Question:
Hi all,
I have written an application where I have a speedometer with a needle vertically set at 90 degree and I am trying to rotate the needle around its center with the speed that changes for every one second(I am displaying the speed in a text view that changes randomly from 0 to 120)
I am getting the speed from a remote service and displaying in a textview.
so as the speed changes the speedometer needle gauge should change accordingly around its center. I mean If speed is 30 the needle should be at 30 and so on in speedometer.
My code is not working exactly, How to get around this problem?
Help is always appreciated,Thanks.
Here is my code:
'''
pointer1 = (ImageView) findViewById(R.id.pointer1);
double degrees= speed;
double angle = degrees * 2 * Math.PI / 360.0;
for( speed=0;speed<120;speed++){
RotateAnimation rAnimAntiClockWise = new RotateAnimation(180-0.0f, 180-speed,
Animation.RELATIVE_TO_SELF, 0.5f, Animation.RELATIVE_TO_SELF, 0.5f);
rAnimAntiClockWise.setInterpolator(new LinearInterpolator());
rAnimAntiClockWise.setDuration(100);
rAnimAntiClockWise.setFillAfter(true);
rAnimAntiClockWise.setDuration(10000);
rAnimAntiClockWise.setRepeatCount(-1);
rAnimAntiClockWise.setRepeatMode(2);
pointer1.startAnimation(rAnimAntiClockWise);
}
private void invokeService() {
if (conn == null) {
} else {
try {
System.out.println(remoteService);
int speed = remoteService.getSpeed();
System.out.println("myspeed" + speed);
TextView r = (TextView) findViewById(R.id.text2);
r.setText("" + Integer.toString(speed));
Log.d(getClass().getSimpleName(), "invokeService()");
} catch (RemoteException re) {
Log.e(getClass().getSimpleName(), "RemoteException");
}
}
}
'''
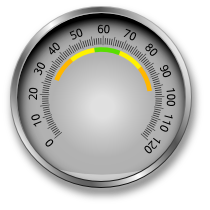
Answer: Try this code:
'''
currentDegree=60;
speedDisplayTxt.addTextChangedListener(new TextWatcher()
{
public void onTextChanged(CharSequence arg0, int arg1, int arg2,
int arg3) {
fromDegrees= currentDegree;
String speed=txt.getText().toString();
toDegree= //convert speed to angle here.
RotateAnimation NeedleDeflection = new RotateAnimation(fromDegrees, toDegrees, ...){
protected void applyTransformation(float interpolatedTime,Transformation t) {
float currentDegree = fromDegrees+(toDegrees-fromDegrees)*interpolatedTime;
super.applyTransformation(interpolatedTime, t);
};
NeedleDeflection.setDuration(duration);
NeedleDeflection.setFillAfter(true);
needle.startAnimation(NeedleDeflection);
}
}
}
});
'''